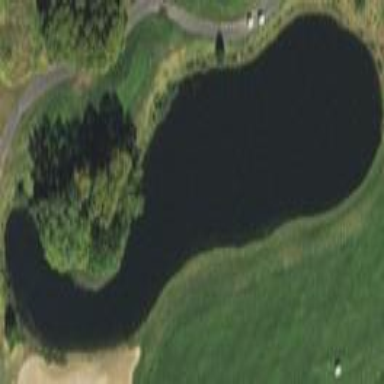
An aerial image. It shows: Water hazard on golf course.